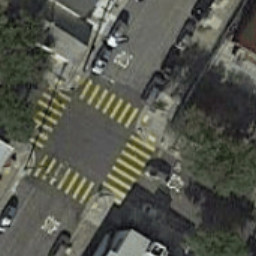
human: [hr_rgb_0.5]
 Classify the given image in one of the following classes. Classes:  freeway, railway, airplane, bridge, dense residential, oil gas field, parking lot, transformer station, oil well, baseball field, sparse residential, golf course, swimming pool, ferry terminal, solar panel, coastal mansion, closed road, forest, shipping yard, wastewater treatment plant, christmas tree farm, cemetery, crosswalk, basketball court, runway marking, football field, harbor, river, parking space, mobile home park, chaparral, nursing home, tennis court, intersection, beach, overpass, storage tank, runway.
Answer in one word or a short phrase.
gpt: crosswalk